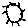
Label: sun